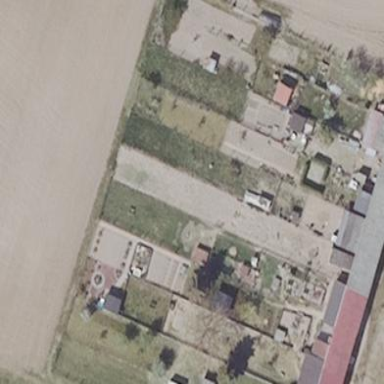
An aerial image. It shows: Allotments area.